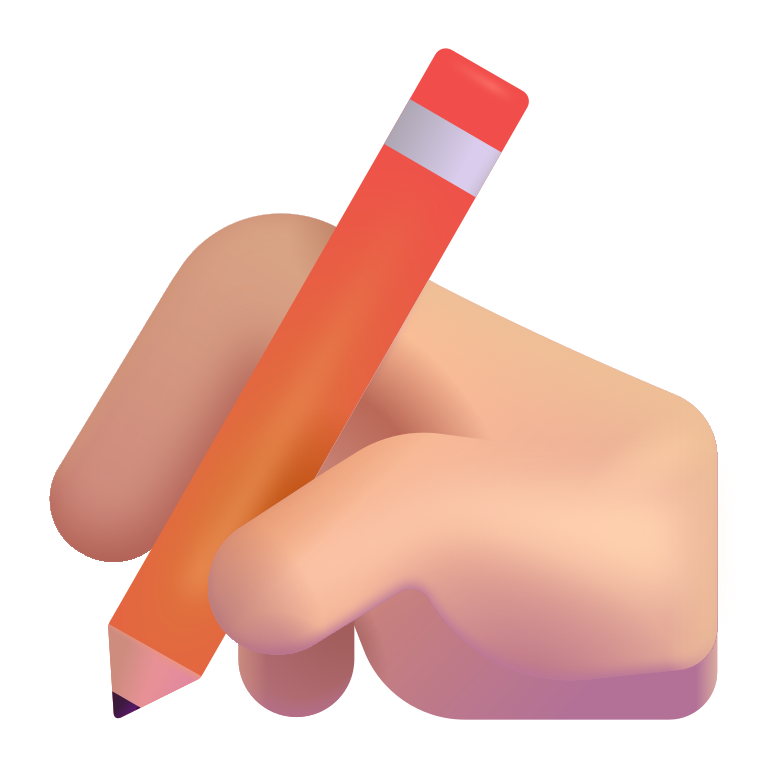
writing hand color  light